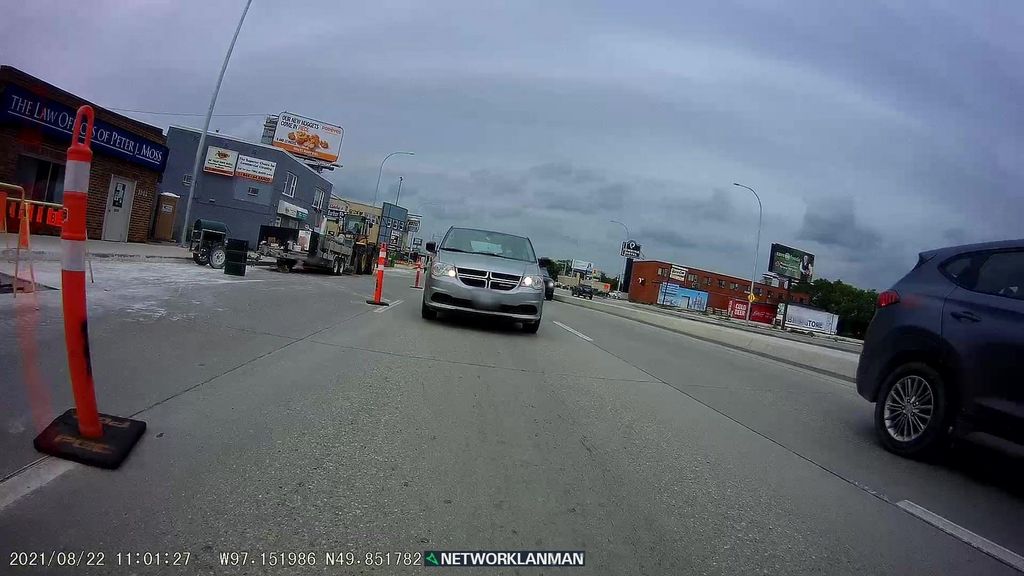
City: winnipeg